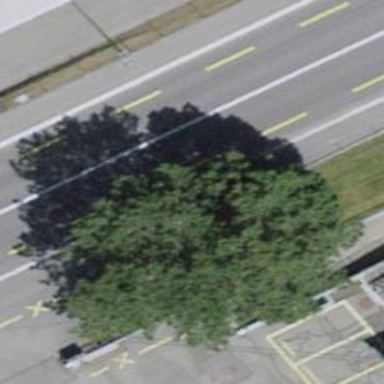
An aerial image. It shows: Evergreen needle-leaved tree.